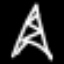
Label: The Eiffel Tower